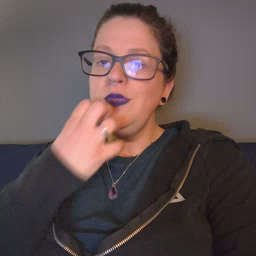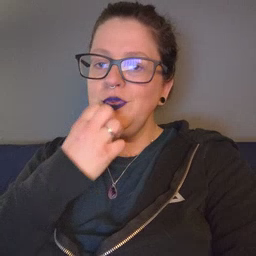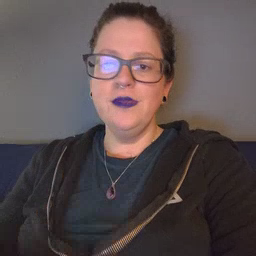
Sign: underwear